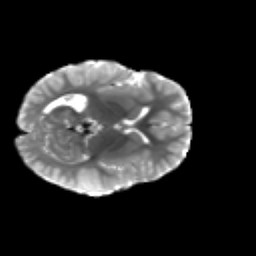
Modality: T2w
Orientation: axial
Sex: female
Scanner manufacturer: siemens
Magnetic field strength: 3 T
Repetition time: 5 s
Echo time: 0.071 s